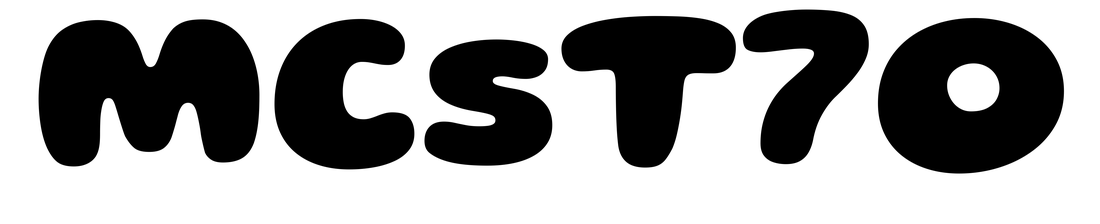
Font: Gluten_ExtraBold